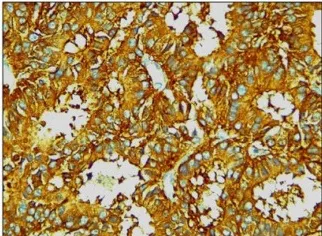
Immunohistochemical stains. Tumour cells showing diffuse, and ,strong cytoplasmic positivity for synaptophysin (IHC, 400x).
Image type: pathology (immunostaining)